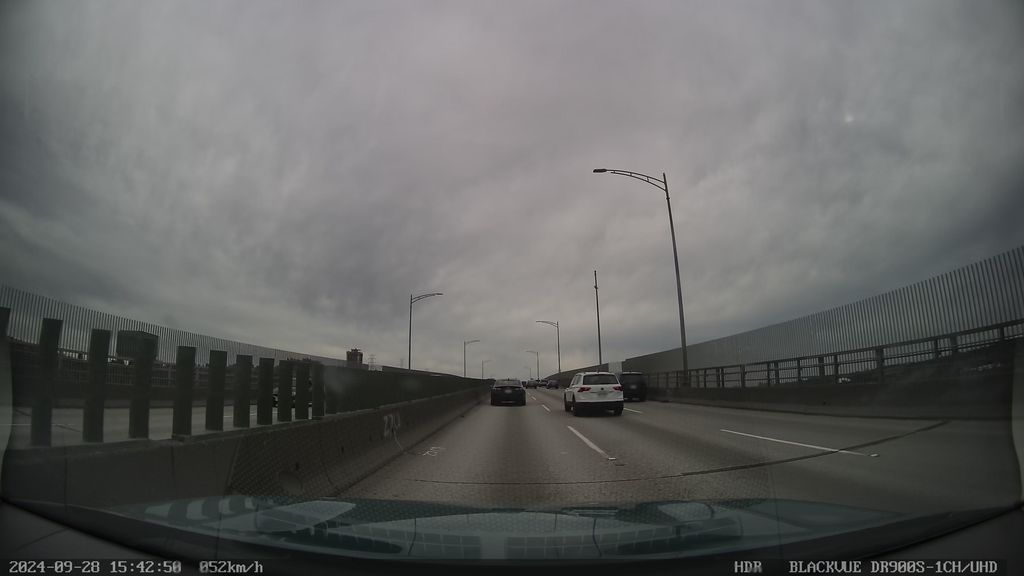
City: vancouver